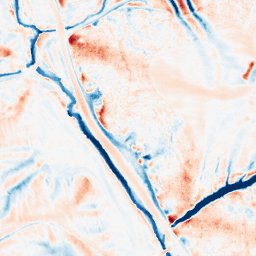
Category: edge_preserving
Decomposition family: median
Decomposition parameters: size: 21
Upsampling method: sinc_blackman
Upsampling parameters: scale: 8
kernel_size: 16
Upsampling scale: 8